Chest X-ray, PA view. Patient: 34 years old, sex F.
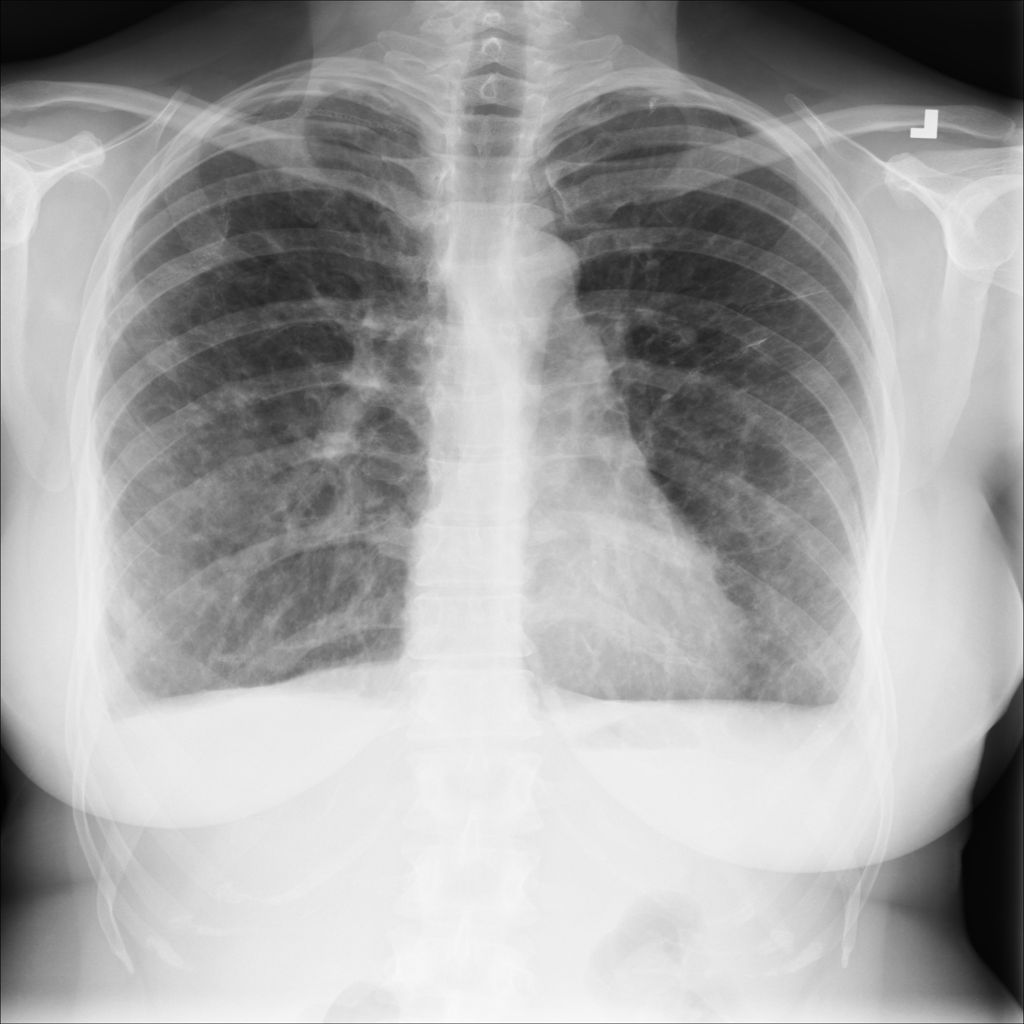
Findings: No Finding